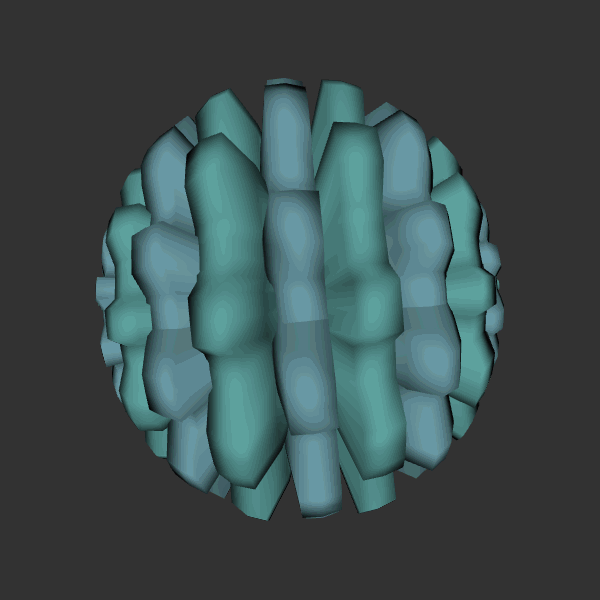
Background: dark